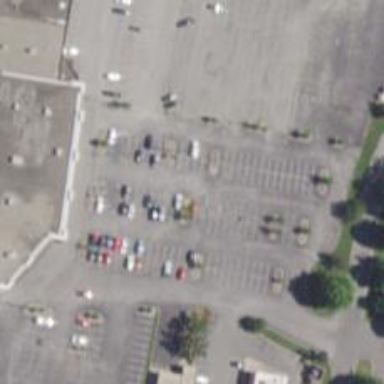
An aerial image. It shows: Parking area with asphalt surface.